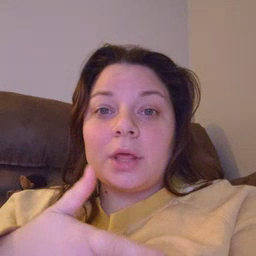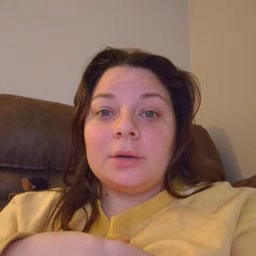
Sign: brother